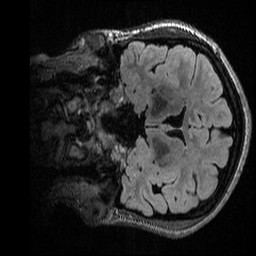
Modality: T2w
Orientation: coronal
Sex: female
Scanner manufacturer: ge
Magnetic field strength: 3 T
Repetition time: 6 s
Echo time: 0.1274 s